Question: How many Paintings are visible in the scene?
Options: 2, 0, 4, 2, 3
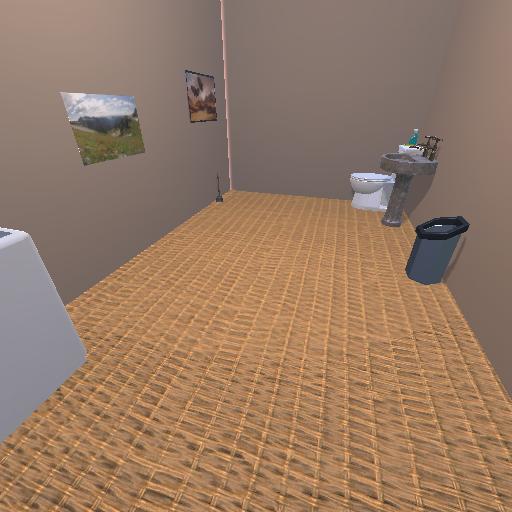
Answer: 2